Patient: sex F, age 68
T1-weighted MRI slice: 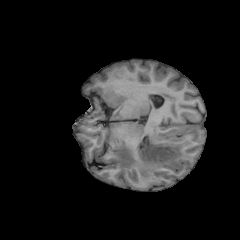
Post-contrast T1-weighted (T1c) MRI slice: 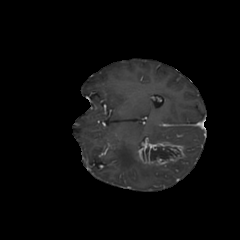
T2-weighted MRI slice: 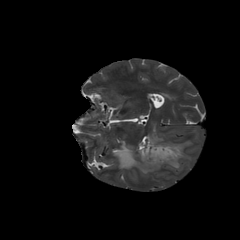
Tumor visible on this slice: yes
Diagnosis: Glioblastoma, IDH-wildtype
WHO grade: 4